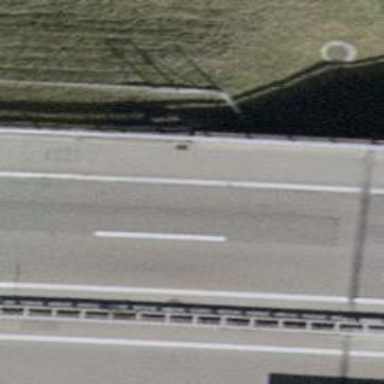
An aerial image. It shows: Asphalt motorway.